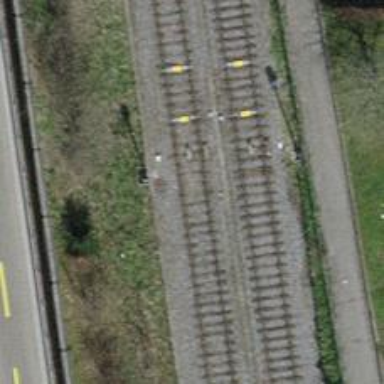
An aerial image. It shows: Single-track railway with electrified contact lines.